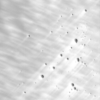
Label: not_dusty